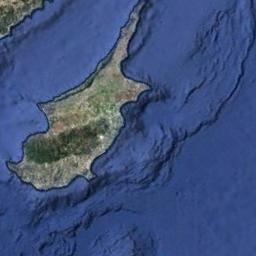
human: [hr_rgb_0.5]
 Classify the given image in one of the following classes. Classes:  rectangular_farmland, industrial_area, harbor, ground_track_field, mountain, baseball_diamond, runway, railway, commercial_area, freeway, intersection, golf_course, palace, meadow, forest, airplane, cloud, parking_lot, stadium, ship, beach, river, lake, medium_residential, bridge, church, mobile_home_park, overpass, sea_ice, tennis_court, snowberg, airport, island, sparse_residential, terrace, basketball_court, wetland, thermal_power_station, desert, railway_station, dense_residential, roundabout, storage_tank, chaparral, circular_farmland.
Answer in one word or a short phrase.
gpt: island